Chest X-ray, AP view. Patient: 34 years old, sex M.
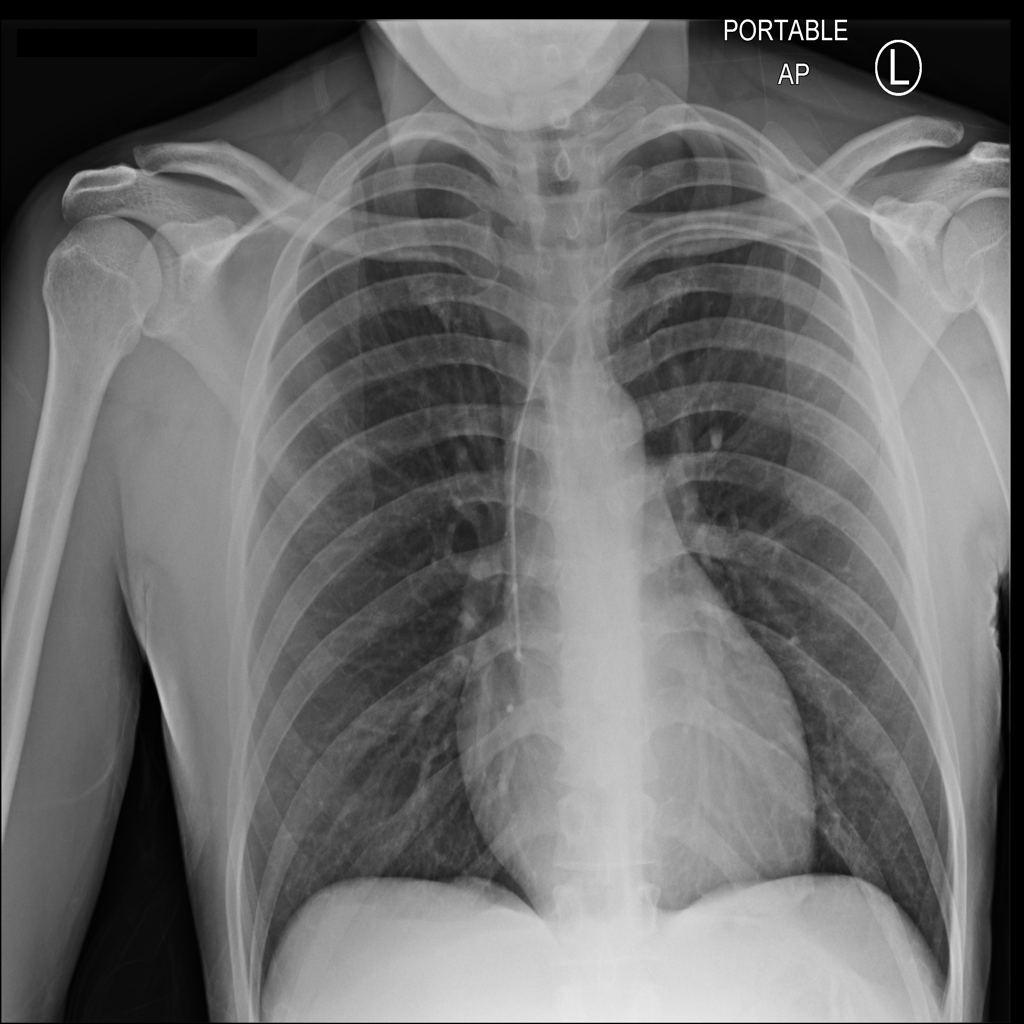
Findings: No Finding